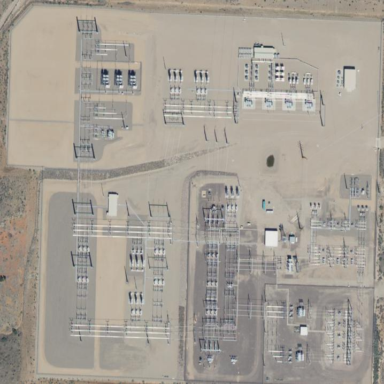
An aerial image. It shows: Transmission-level power substation.